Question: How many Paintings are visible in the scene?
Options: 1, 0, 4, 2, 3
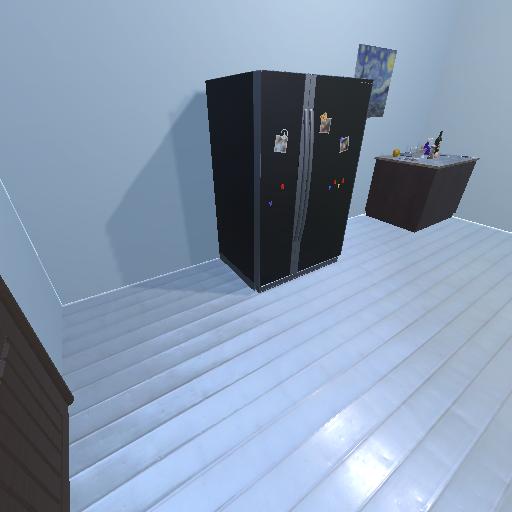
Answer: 1